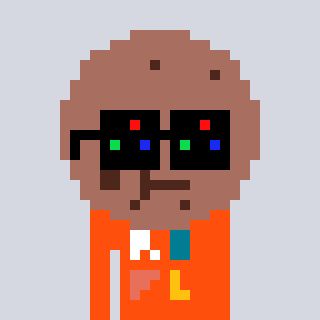
a pixel art character with square black sunglasses, a cookie-shaped head and a orange-colored body on a cool background